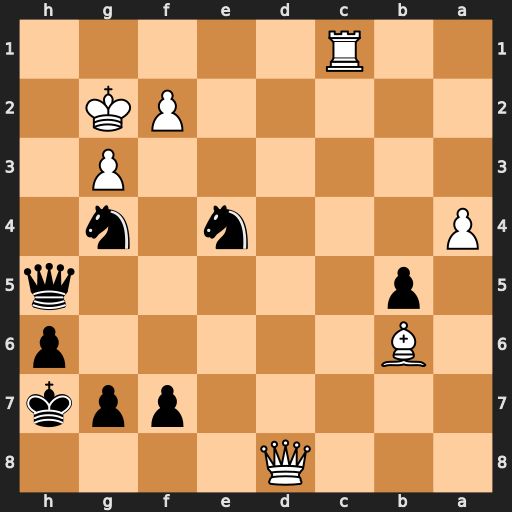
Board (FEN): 3Q4/5ppk/1B5p/1p5q/P3n1n1/6P1/5PK1/2R5
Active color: b
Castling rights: -
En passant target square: -
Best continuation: Qh2+ Kf3 Ngxf2